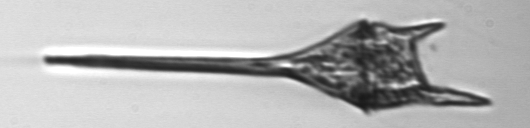
Label: Tripos_lineatus